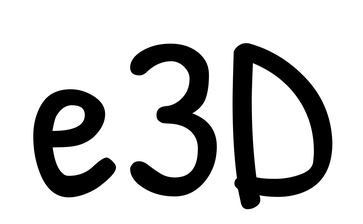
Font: PatrickHand-Regular